Breast ultrasound image
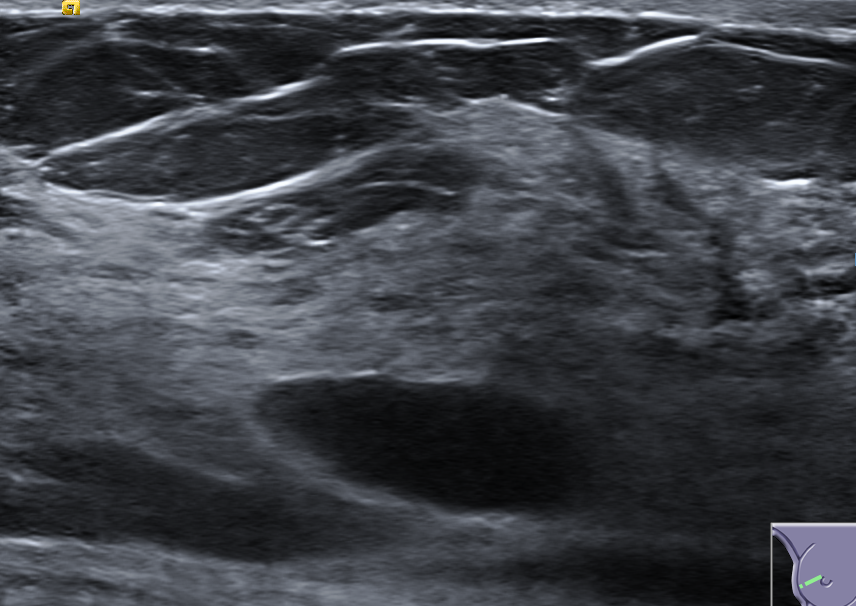
Diagnosis: benign